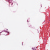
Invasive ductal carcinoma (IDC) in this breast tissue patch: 0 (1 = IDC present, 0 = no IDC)